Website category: auto
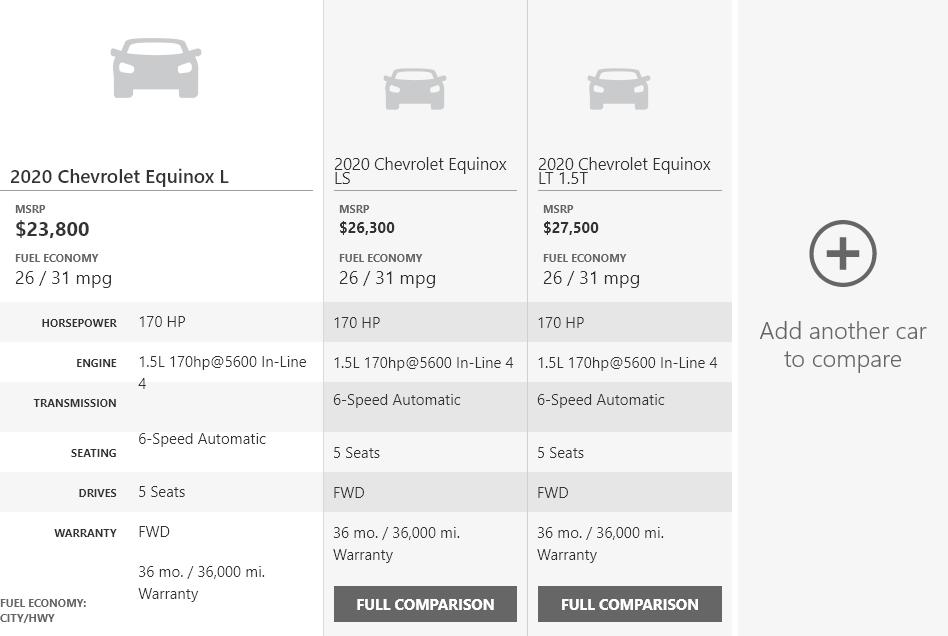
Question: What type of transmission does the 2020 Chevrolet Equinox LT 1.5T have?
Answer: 6-Speed Automatic

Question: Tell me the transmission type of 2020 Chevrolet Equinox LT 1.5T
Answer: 6-Speed Automatic

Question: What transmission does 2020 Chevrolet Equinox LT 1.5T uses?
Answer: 6-Speed Automatic

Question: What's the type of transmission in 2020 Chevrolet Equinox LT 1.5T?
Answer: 6-Speed Automatic

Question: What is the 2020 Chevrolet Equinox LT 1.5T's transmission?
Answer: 6-Speed Automatic

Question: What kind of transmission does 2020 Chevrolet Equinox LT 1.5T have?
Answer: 6-Speed Automatic

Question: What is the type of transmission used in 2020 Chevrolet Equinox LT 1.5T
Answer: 6-Speed Automatic

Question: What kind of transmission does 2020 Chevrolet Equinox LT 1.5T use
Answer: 6-Speed Automatic

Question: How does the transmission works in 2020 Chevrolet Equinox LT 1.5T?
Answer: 6-Speed Automatic

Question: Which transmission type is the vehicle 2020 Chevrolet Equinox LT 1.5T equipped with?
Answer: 6-Speed Automatic

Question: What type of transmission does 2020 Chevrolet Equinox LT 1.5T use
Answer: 6-Speed Automatic

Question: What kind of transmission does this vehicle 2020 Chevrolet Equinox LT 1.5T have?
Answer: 6-Speed Automatic

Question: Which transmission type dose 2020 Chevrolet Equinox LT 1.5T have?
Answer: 6-Speed Automatic

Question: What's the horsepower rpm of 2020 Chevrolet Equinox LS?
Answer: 170 HP

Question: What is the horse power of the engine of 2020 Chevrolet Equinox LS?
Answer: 170 HP

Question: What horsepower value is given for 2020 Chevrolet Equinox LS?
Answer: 170 HP

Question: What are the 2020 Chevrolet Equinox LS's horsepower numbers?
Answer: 170 HP

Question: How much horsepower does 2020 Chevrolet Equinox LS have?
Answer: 170 HP

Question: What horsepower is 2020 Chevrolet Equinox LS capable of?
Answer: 170 HP

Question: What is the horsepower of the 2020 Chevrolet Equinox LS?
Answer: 170 HP

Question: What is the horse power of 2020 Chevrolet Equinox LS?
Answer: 170 HP

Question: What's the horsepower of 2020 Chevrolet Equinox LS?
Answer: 170 HP

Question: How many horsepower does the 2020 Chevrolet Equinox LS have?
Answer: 170 HP

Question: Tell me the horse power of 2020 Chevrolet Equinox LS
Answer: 170 HP

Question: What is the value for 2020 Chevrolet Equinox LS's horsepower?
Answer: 170 HP

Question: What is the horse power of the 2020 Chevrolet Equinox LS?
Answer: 170 HP

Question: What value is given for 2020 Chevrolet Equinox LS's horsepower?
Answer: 170 HP

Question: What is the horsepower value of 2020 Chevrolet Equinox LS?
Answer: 170 HP

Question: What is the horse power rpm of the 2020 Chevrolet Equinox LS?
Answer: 170 HP

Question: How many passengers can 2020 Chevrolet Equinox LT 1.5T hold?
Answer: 5 Seats

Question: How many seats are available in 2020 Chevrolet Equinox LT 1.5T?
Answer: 5 Seats

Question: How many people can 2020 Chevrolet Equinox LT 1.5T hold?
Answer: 5 Seats

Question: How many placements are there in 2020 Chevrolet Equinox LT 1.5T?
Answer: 5 Seats

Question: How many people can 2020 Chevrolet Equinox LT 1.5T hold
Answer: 5 Seats

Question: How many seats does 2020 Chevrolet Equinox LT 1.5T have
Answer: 5 Seats

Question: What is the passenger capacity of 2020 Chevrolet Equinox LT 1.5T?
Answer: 5 Seats

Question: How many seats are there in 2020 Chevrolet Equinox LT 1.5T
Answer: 5 Seats

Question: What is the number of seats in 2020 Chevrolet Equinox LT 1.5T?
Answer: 5 Seats

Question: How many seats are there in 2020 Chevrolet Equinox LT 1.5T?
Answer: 5 Seats

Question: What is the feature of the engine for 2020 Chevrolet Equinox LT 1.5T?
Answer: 1.5L 170hp@5600 In-Line 4

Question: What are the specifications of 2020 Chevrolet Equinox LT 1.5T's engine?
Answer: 1.5L 170hp@5600 In-Line 4

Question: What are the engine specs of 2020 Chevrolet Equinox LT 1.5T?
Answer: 1.5L 170hp@5600 In-Line 4

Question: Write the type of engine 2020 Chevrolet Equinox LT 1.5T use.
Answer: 1.5L 170hp@5600 In-Line 4

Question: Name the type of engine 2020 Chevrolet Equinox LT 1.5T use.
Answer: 1.5L 170hp@5600 In-Line 4

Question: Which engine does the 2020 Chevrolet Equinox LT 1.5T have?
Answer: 1.5L 170hp@5600 In-Line 4

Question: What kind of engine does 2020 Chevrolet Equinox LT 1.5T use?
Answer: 1.5L 170hp@5600 In-Line 4

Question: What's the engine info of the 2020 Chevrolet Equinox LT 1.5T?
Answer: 1.5L 170hp@5600 In-Line 4

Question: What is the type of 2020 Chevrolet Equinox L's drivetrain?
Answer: FWD

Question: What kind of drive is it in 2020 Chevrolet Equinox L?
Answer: FWD

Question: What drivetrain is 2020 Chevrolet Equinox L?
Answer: FWD

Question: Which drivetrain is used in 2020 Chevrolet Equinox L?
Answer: FWD

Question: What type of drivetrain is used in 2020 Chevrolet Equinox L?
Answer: FWD

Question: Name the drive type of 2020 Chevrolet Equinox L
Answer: FWD

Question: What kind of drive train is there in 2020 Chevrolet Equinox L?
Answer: FWD

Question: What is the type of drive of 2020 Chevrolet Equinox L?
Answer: FWD

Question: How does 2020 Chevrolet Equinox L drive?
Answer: FWD

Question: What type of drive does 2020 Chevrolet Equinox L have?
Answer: FWD

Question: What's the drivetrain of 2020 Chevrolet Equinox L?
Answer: FWD

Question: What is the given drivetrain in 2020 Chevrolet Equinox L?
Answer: FWD

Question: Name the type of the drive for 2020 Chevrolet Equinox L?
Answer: FWD

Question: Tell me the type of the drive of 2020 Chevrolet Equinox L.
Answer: FWD

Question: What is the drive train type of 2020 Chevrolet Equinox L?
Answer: FWD

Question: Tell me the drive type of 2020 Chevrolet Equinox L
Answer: FWD

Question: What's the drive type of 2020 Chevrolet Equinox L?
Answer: FWD